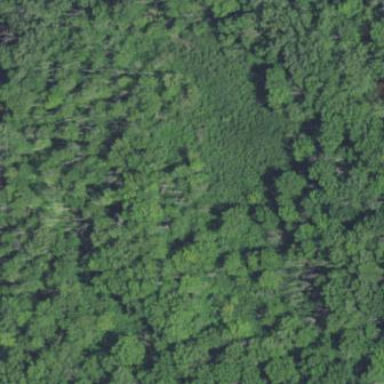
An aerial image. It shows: Area of evergreen woodland.